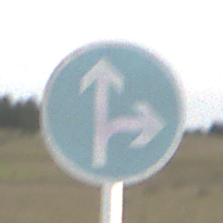
Verkehrszeichen: VorgeschriebeneFahrtrichtungGeradeausOderRechts
Umgebung: Outdoor, Nature
Tageszeit: Midday
Wetter: PartlyCloudy
Licht: Natural
Jahreszeit: NotSpecified
Kontrast: MediumContrast